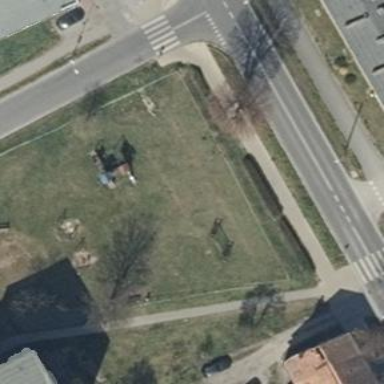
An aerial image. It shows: Playground area for leisure activities on the land.